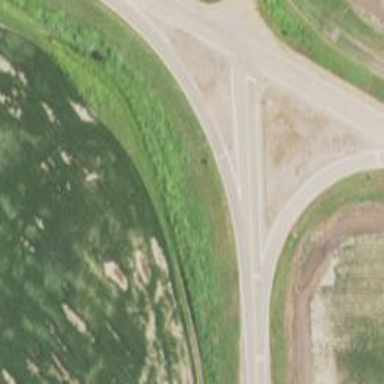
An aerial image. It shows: Secondary link road.